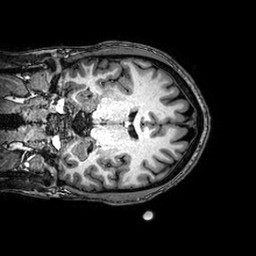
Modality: T1w
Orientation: coronal
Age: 25
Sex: male